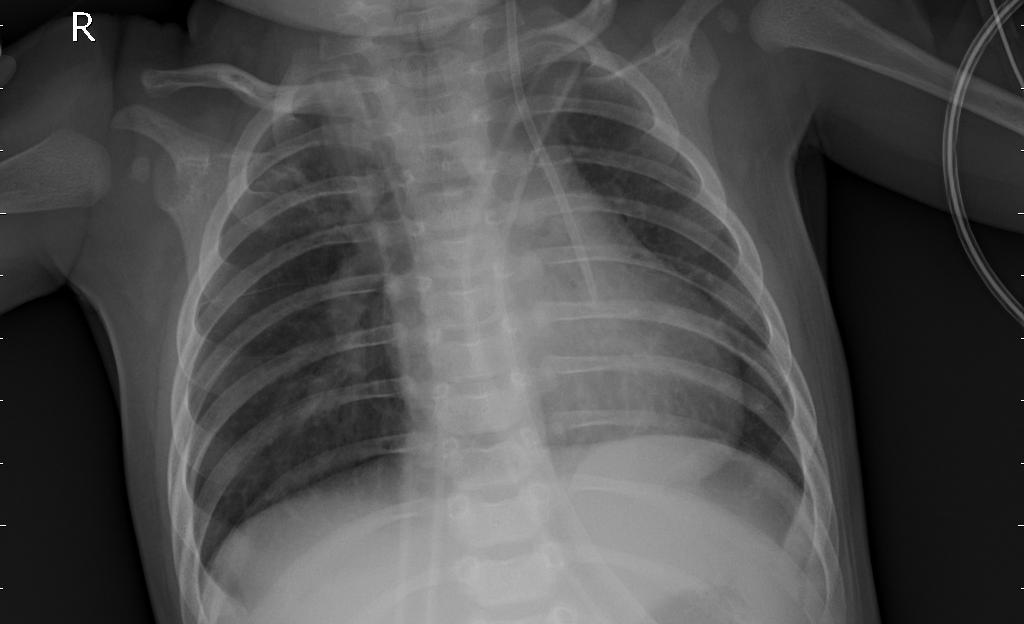
Diagnosis: PNEUMONIA